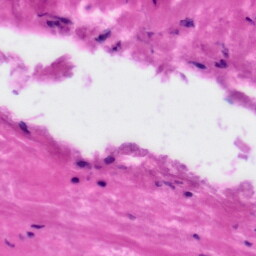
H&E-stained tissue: Tonsil